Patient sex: M
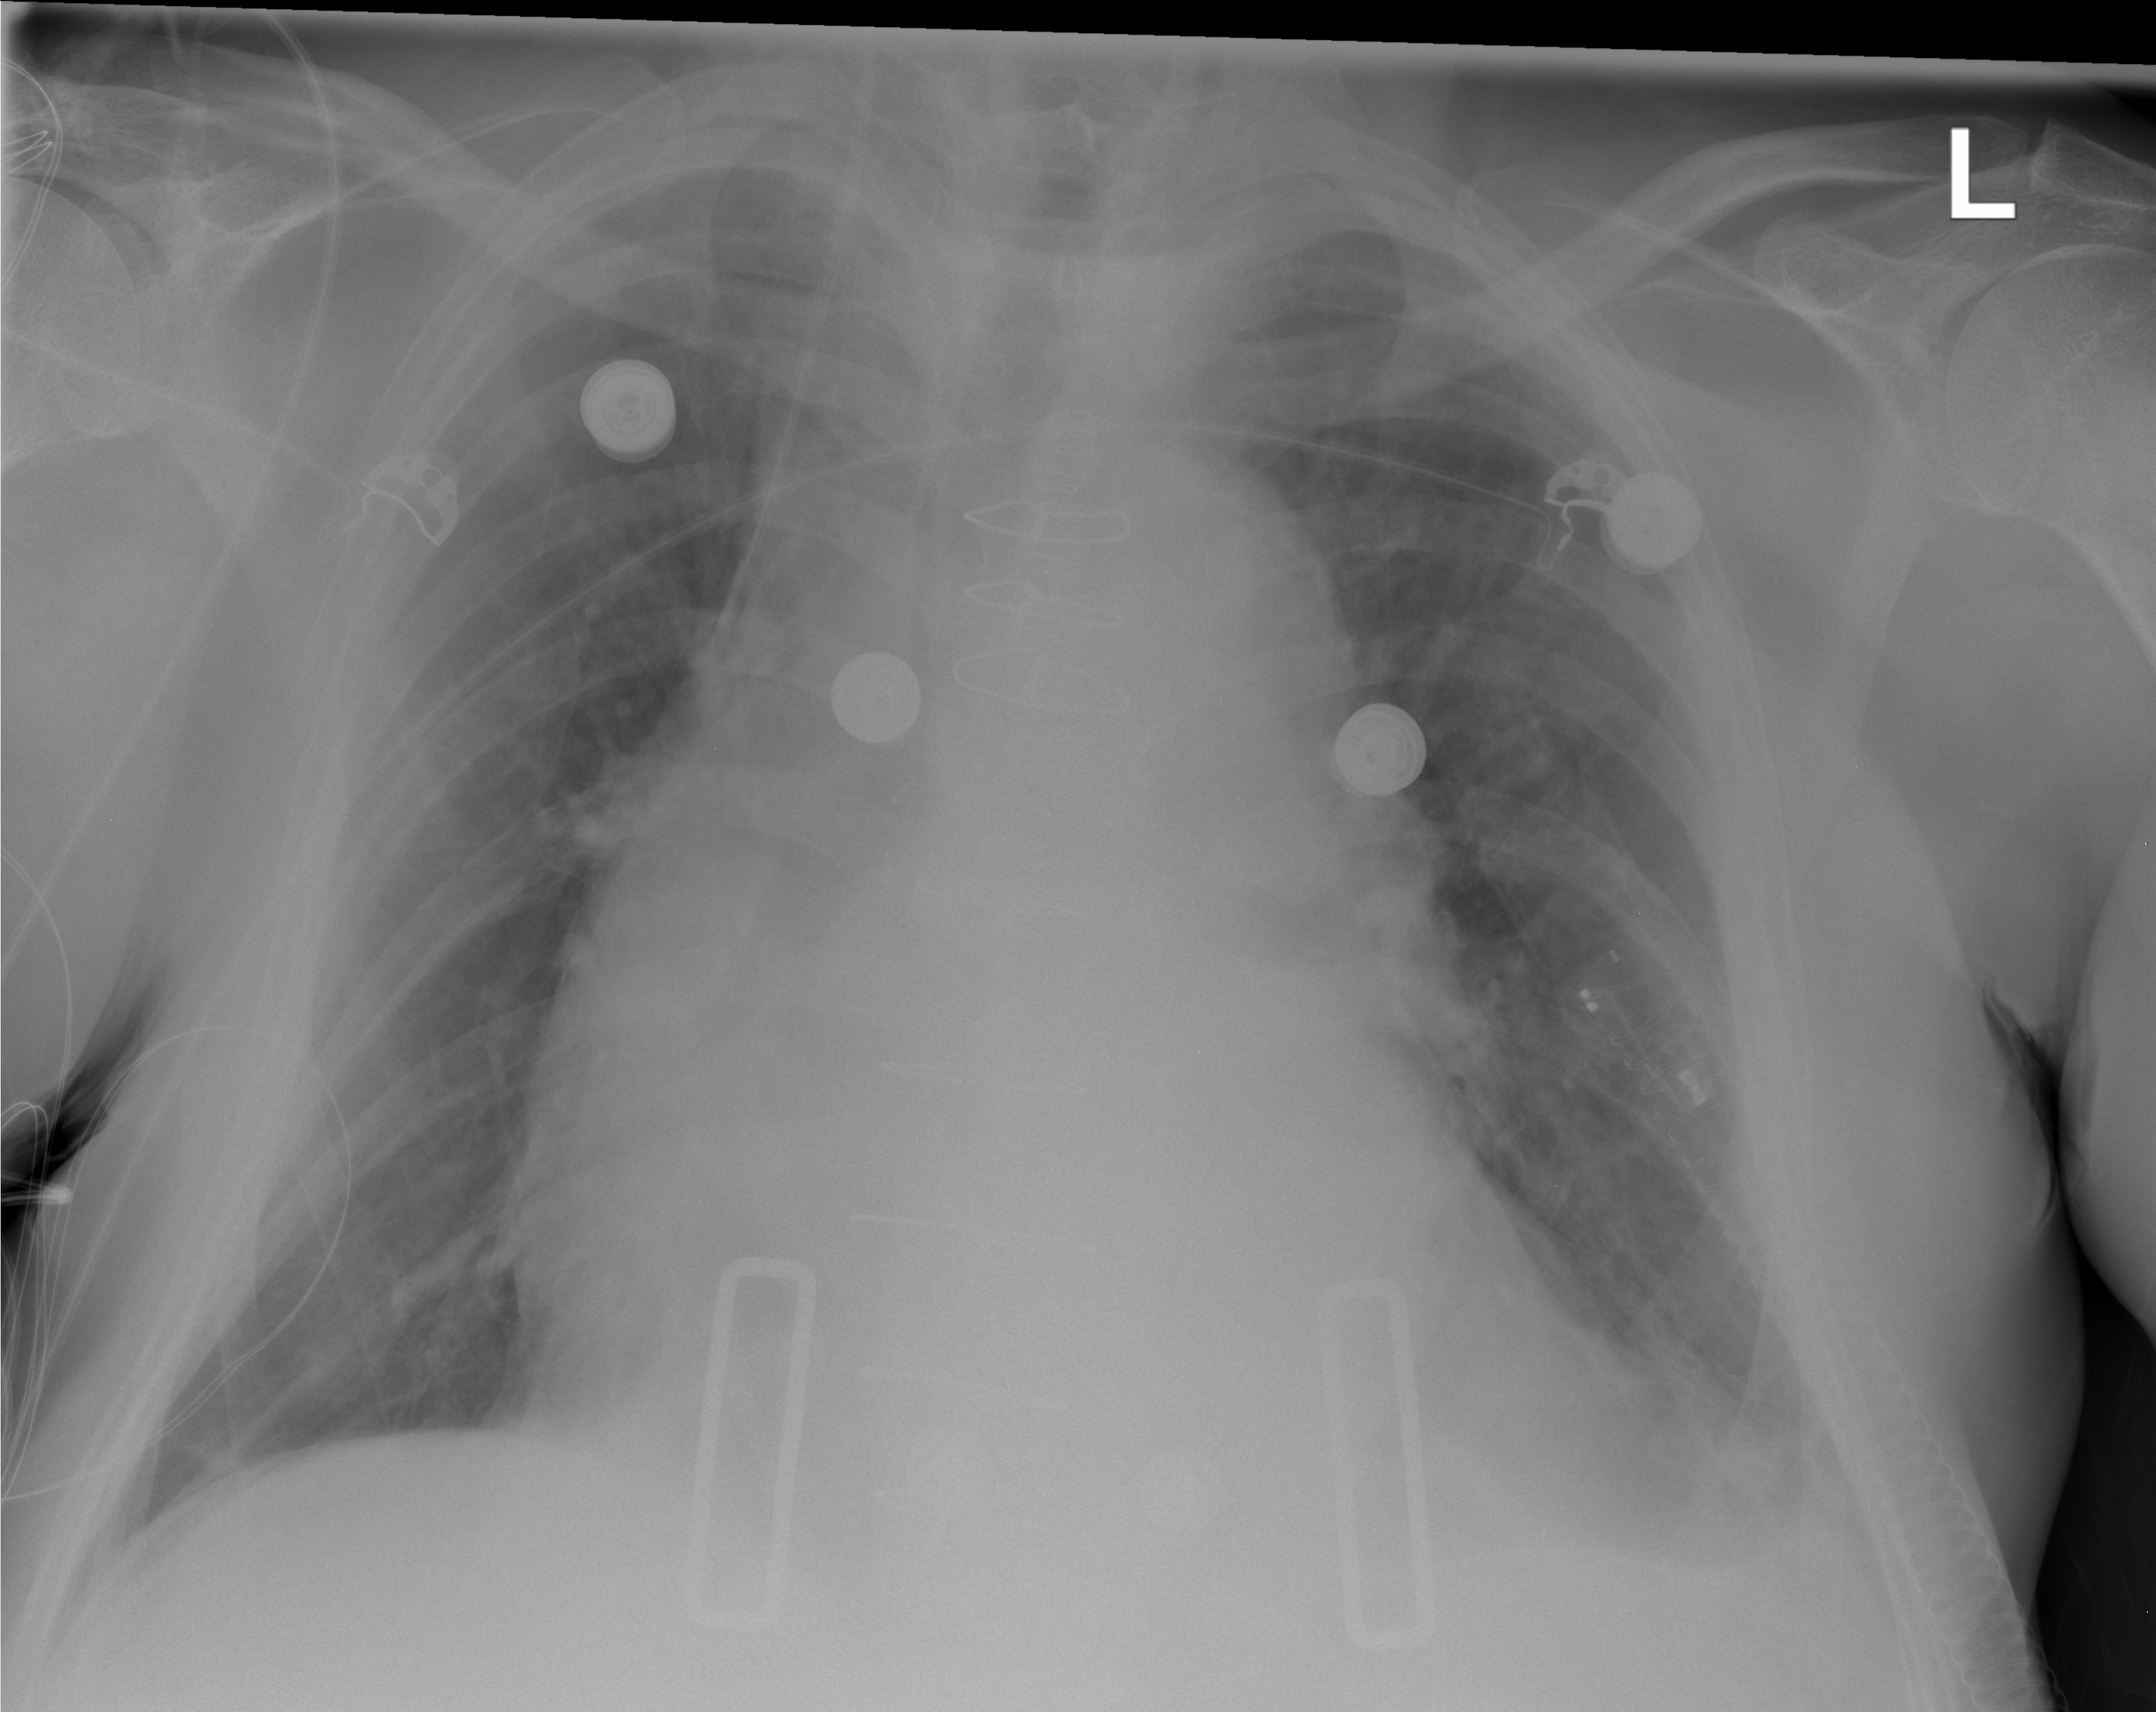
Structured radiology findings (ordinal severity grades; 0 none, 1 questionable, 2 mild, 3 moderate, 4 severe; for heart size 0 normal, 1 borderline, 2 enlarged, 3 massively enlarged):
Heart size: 2
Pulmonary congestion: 2
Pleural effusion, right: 0
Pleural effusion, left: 2
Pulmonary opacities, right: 0
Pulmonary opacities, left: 0
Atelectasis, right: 0
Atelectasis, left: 1